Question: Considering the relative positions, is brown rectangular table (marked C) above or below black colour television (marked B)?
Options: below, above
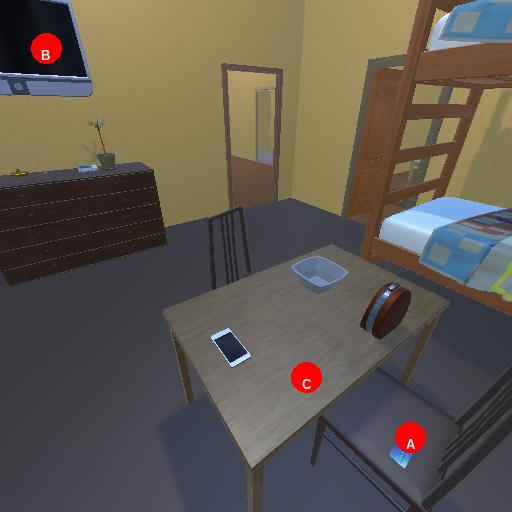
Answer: below